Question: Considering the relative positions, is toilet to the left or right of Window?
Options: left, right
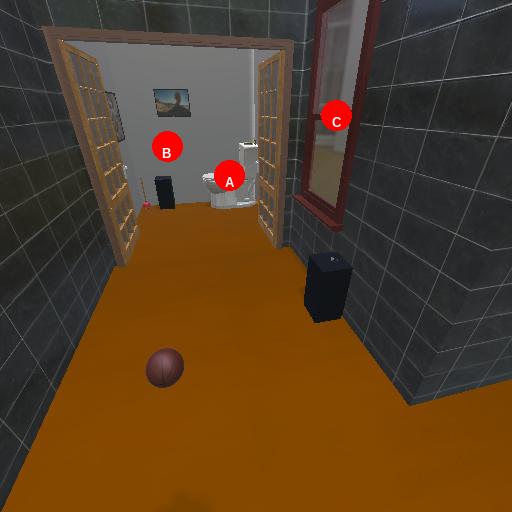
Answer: left